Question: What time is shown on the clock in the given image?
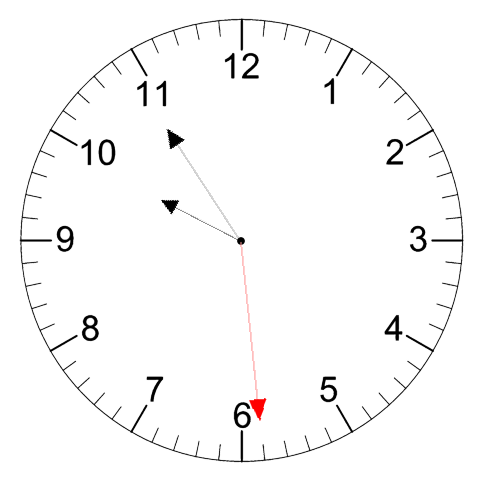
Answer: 09:54:29